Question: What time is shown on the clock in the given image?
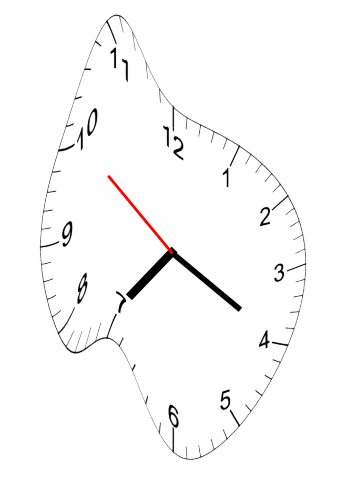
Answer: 07:19:51